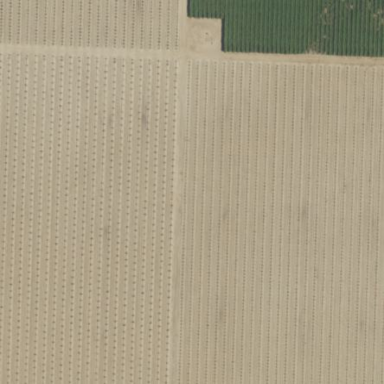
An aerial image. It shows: Crop field in farm area.